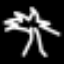
Label: palm tree